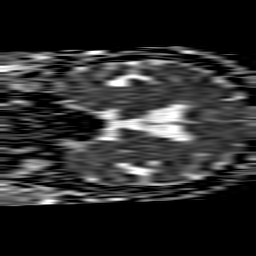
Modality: ADC
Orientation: coronal
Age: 64
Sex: male
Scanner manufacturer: philips
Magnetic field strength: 1.5 T
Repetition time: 3.548 s
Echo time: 0.09719 s